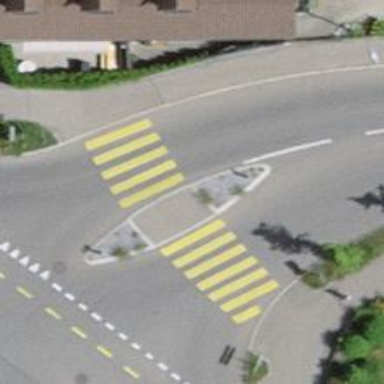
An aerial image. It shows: Zebra crossing with pedestrian island.